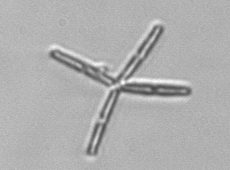
Label: Thalassionema